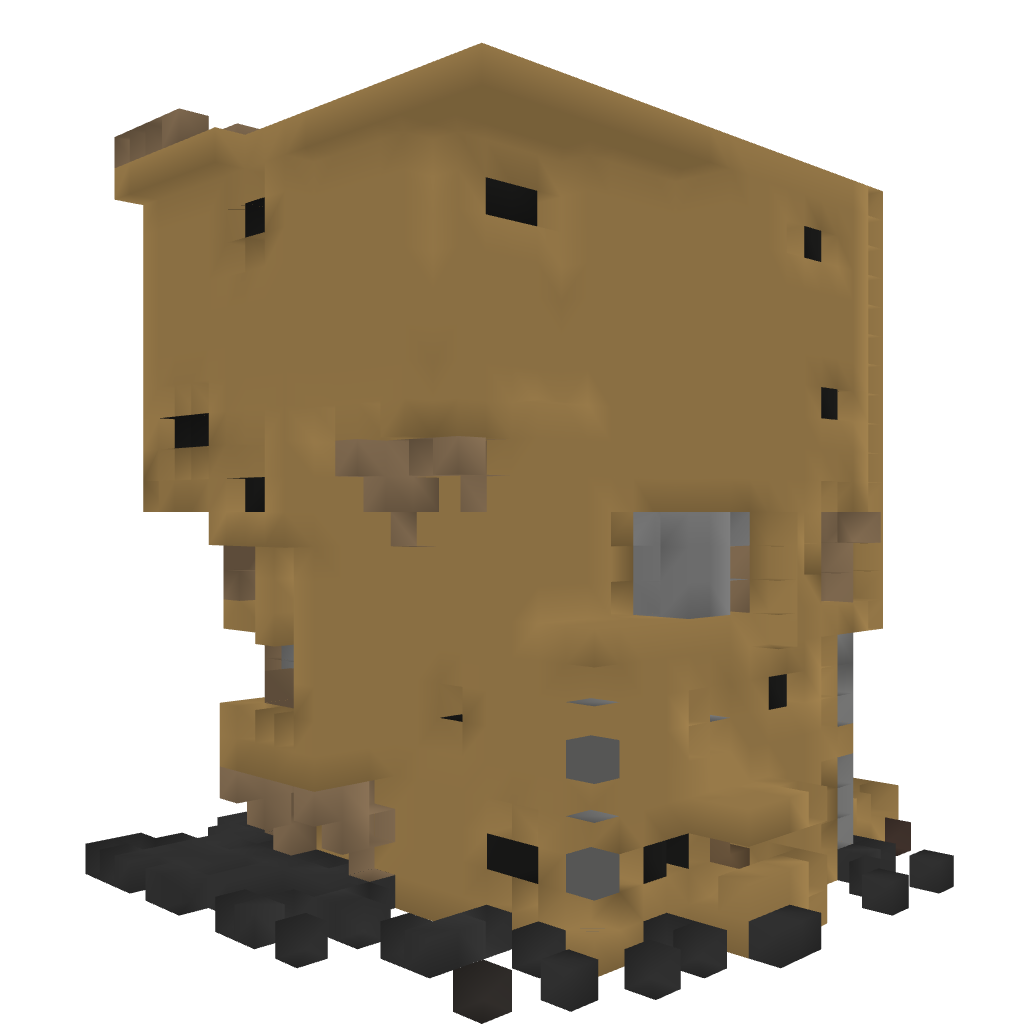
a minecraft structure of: AhmetEmin Caste - Villa